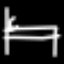
Label: bed